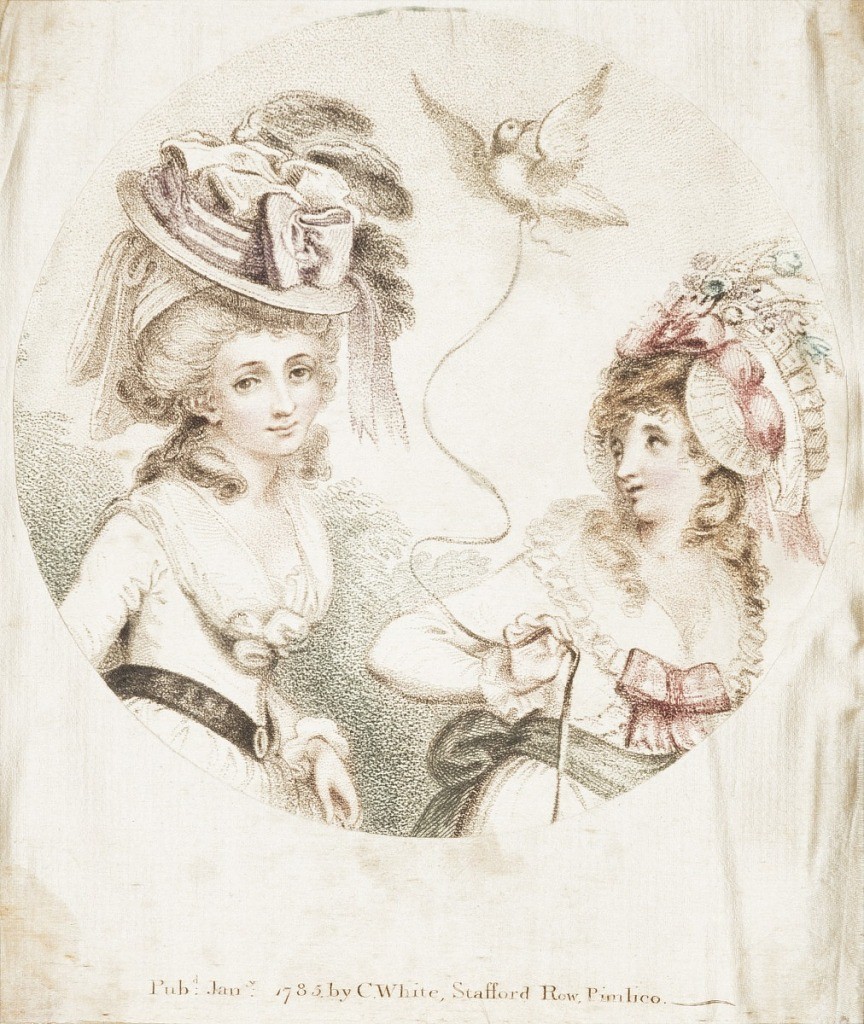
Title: Picture
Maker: C.W. White
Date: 1785
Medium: silk Technique: printed by engraved plate (with color added) on 7&1 satin
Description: Circular picture showing two fashionably dressed women, one holding a bird on a string.